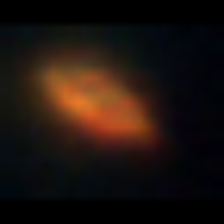
Taxon: Prorocentrum
Group: Dinoflagellates